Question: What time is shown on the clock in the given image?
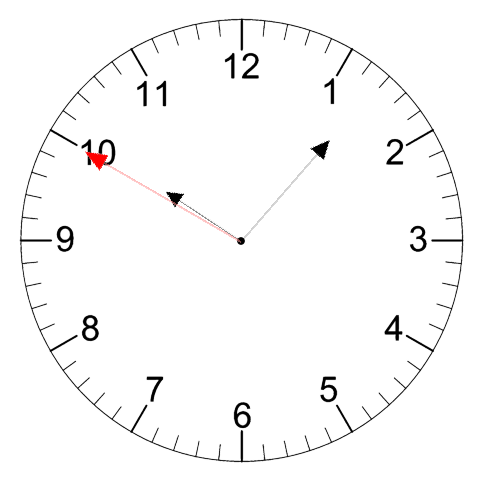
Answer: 10:06:50